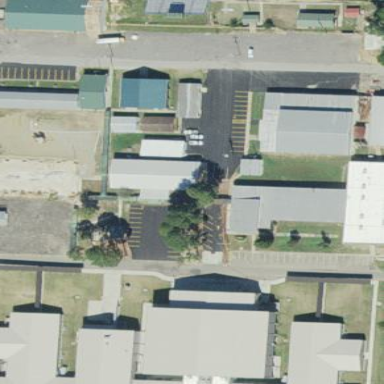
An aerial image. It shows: School.